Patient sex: M
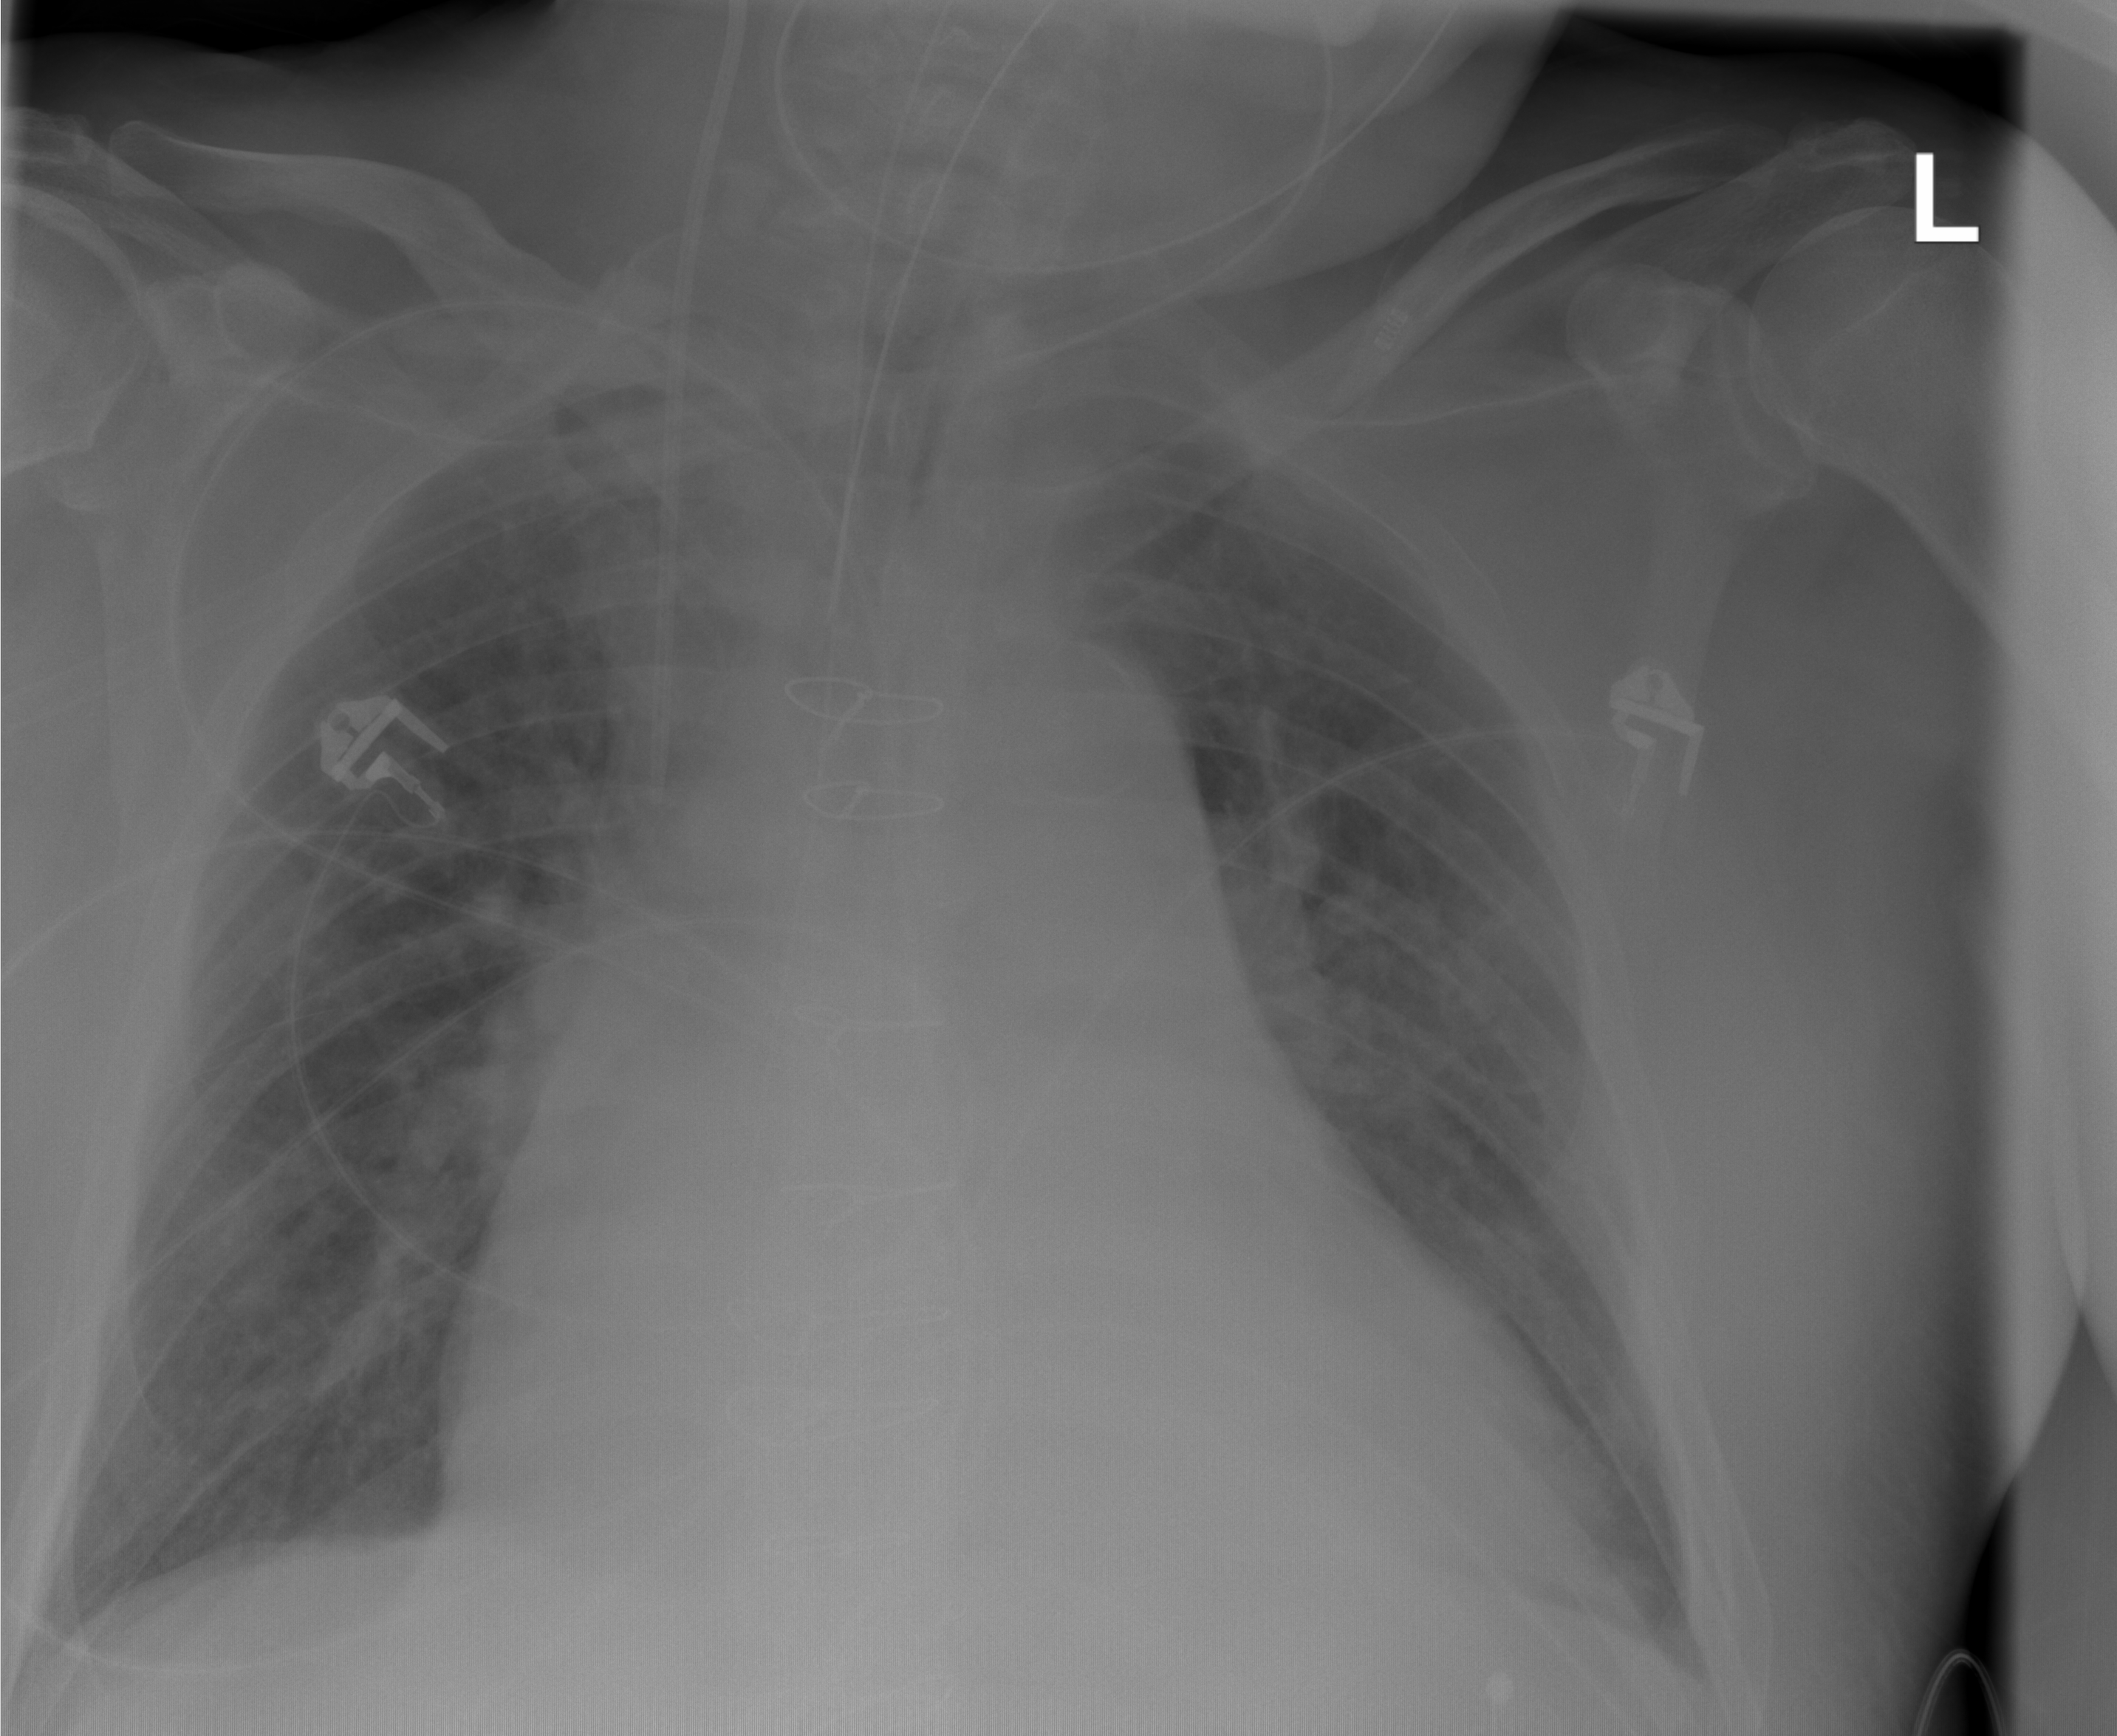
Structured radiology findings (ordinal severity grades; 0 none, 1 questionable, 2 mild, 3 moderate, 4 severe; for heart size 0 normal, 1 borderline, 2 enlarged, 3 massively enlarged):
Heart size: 2
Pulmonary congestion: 2
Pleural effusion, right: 0
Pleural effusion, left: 0
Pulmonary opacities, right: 2
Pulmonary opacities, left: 2
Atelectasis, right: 0
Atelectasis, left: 2